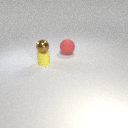
small yellow rubber cylinder in front of large red rubber sphere